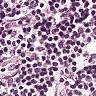
Metastatic tissue present: no